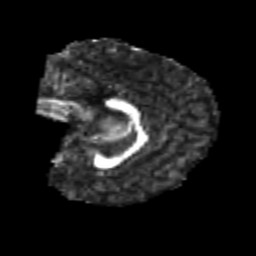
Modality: FA
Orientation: sagittal
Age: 7
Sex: male
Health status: healthy